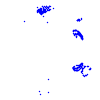
Particle: kaon